Question: I'm building a site that is using <URL> for passwordless log in. Currently, this is working great on Chrome for Windows and macOS.
I'm using a YubiKey 5 to test my implementation which supports using a PIN to provide <URL>.

However, when I try to use this same site on Chrome 76 on Android 9, I am not prompted for a pin and so the User Verification flag is not set and my log in (by design) fails.
Google has made a big deal about Android 7+ being FIDO2 compliant but I can't seem to find any mention of this critical missing feature other than <URL> that mentions that:
> We are also working on more advanced flows enabled by CTAP 2 and WebAuthn, such as PIN protected authenticators, local selection of accounts (instead of typing a username or password), and fingerprint enrollment.
Fingerprint enrollment is now supported; are PIN protected authenticators unsupported even when the Windows and macOS versions of Chrome 76 do?
This is the relevant part of my call to 'navigator.credentials.create()' that should be requiring user verification:
'''
"authenticatorSelection": {"requireResidentKey": false, "userVerification": "required"}
'''
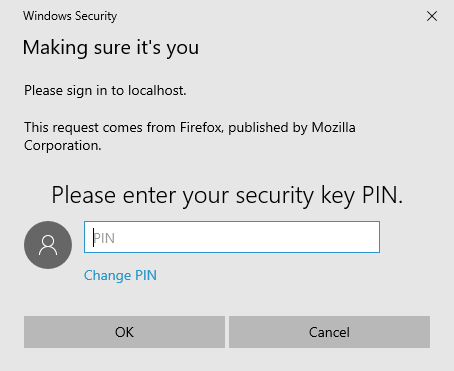
Answer: It turns out that this is currently not implemented in Android's Google Play Services. <URL>